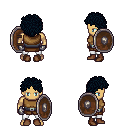
a pixel art fantasy rpg character, male body template, human, tanned skin, leather chest armor, white pants, raven curly afro hairstyle, metal gloves, brown shoes, shield, four views (front, back, left, right), 2x2 character sprite sheet, small pixel art, hard edges, no anti-aliasing